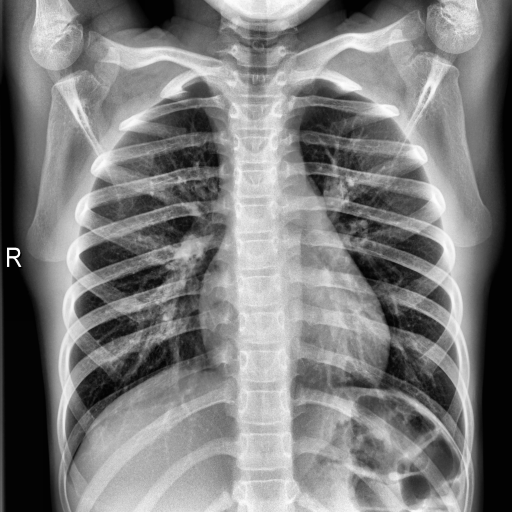
Finding: NORMAL